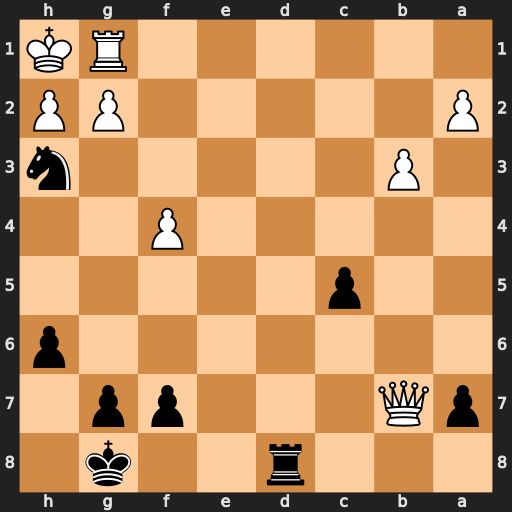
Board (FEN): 3r2k1/pQ3pp1/7p/2p5/5P2/1P5n/P5PP/6RK
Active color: b
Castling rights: -
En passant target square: -
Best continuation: Nf2#